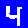
Digit: 4